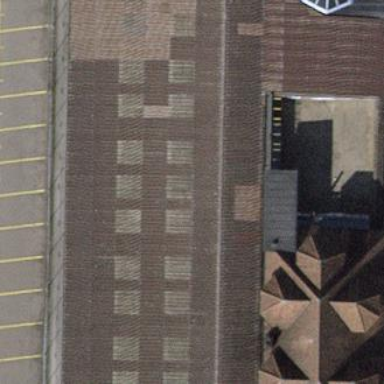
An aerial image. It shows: Industrial building with hipped roof design.